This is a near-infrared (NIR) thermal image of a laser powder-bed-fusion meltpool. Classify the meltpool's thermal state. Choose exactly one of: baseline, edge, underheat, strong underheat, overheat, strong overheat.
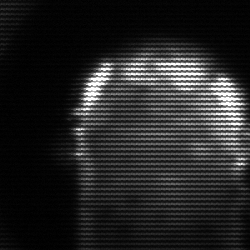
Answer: baseline